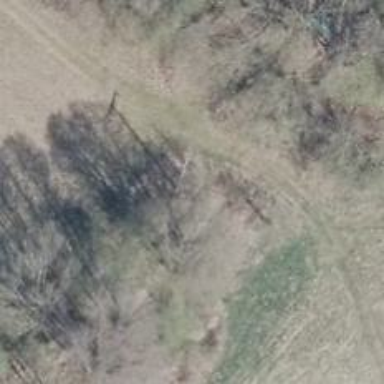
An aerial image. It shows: Power pole.